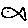
Label: fish